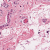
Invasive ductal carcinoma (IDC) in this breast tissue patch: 0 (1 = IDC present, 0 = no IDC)